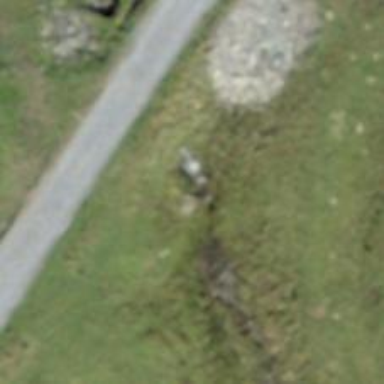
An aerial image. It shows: Culvert tunnel.